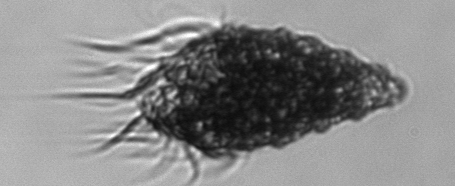
Label: Laboea_strobila